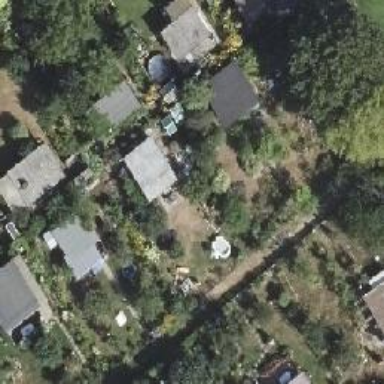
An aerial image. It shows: Plot within allotments.